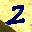
Label: 2